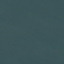
Land use / land cover: SeaLake